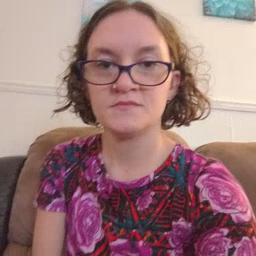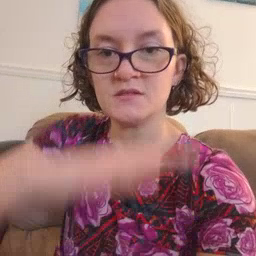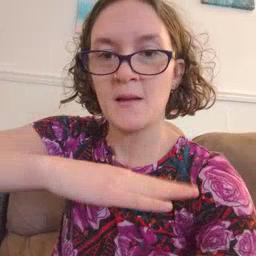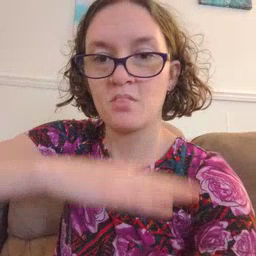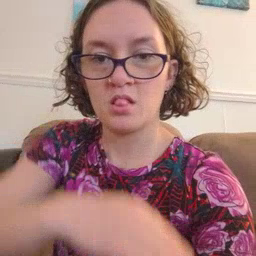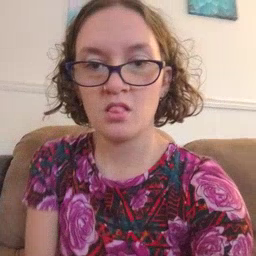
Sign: table